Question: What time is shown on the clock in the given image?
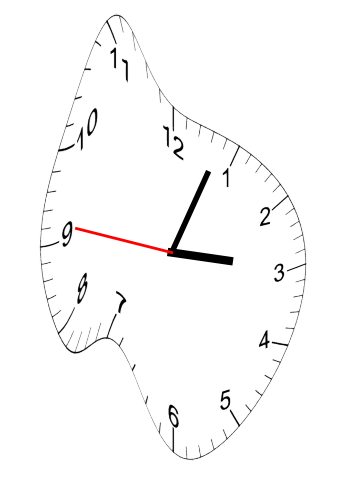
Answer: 03:03:46